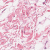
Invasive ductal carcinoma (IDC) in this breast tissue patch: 0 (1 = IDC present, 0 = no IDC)